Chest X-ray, AP view. Patient: 73 years old, sex M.
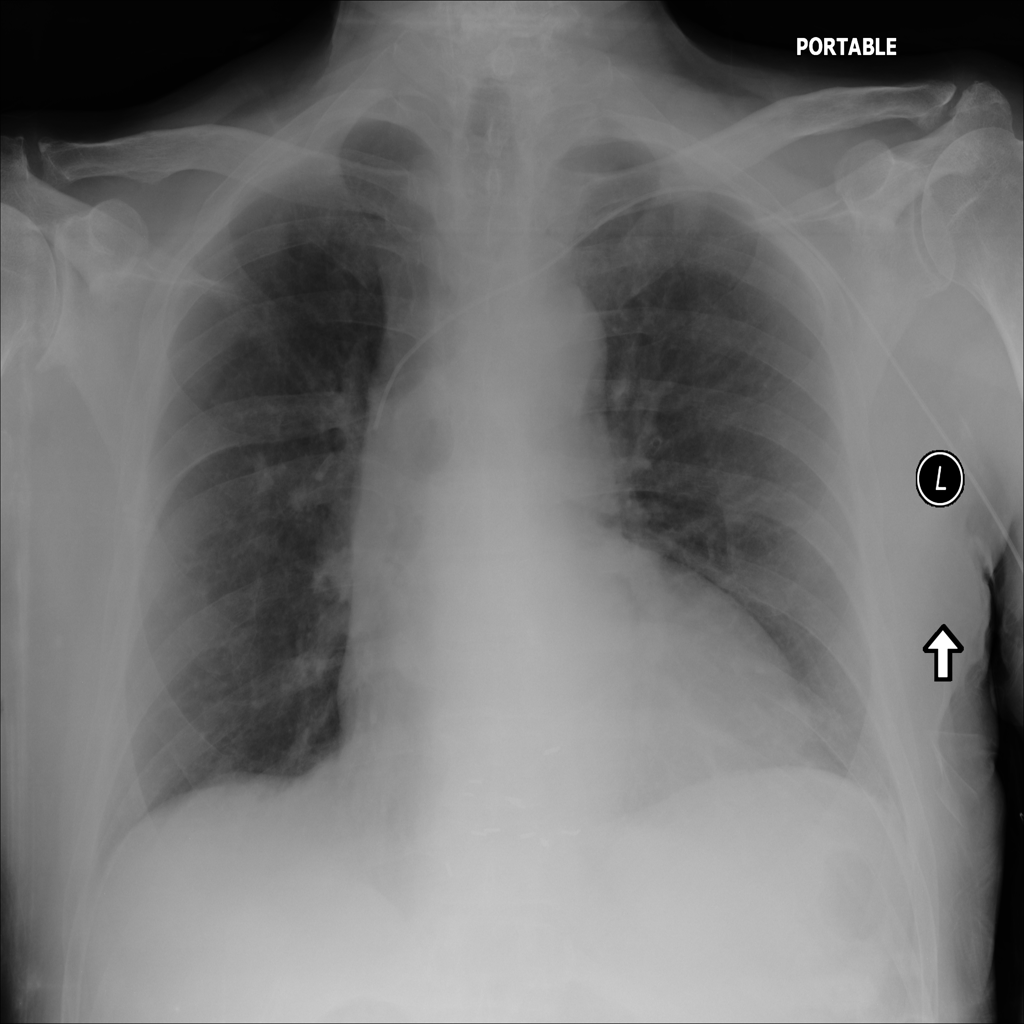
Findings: No Finding